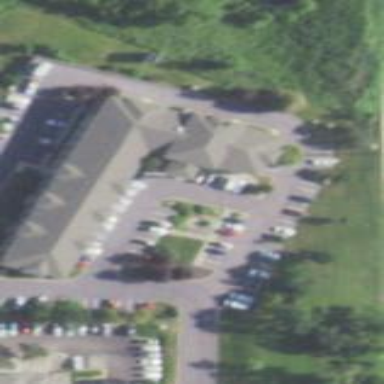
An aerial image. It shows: Hotel building.